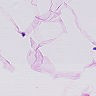
Metastatic tissue present: no